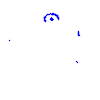
Particle: proton